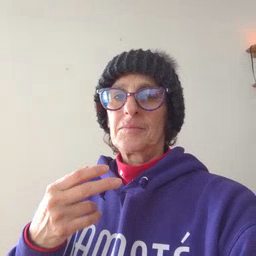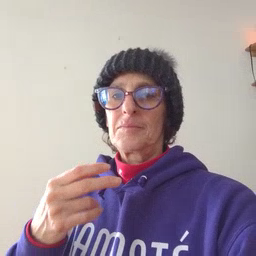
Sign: scissors